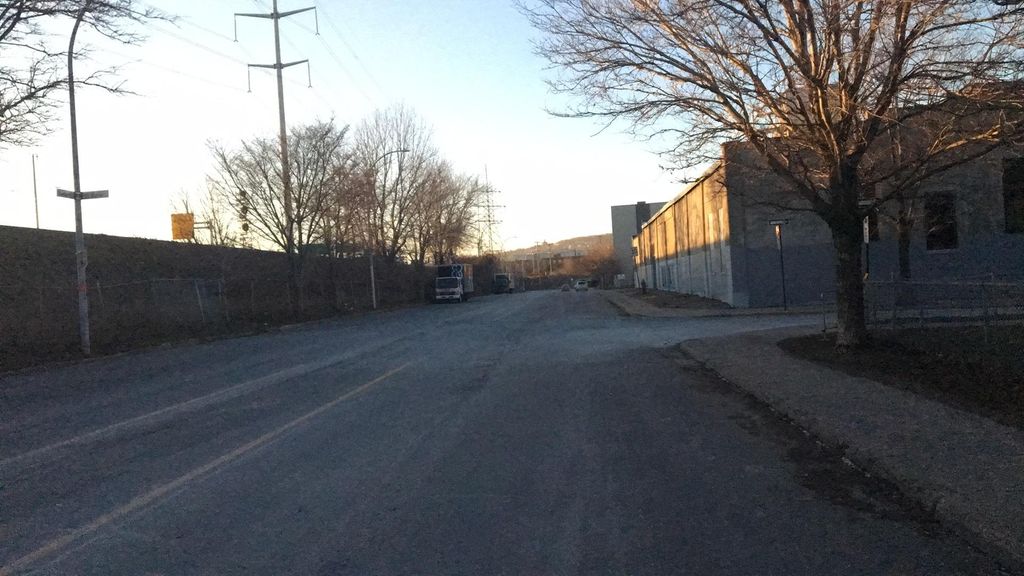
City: montreal